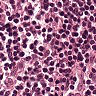
Metastatic tissue present: no